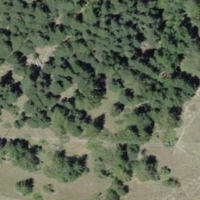
EUNIS habitat code: 26
Species observed at this site:
Vincetoxicum hirundinaria